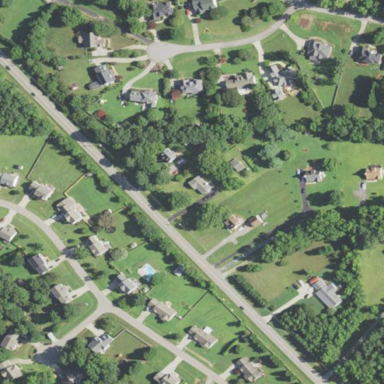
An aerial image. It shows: Residential area within neighborhood.